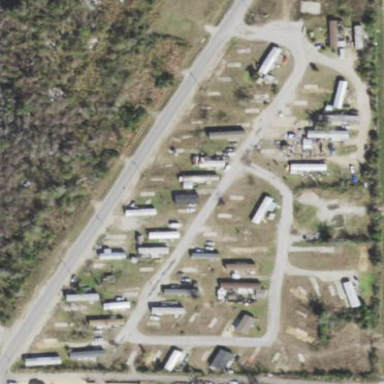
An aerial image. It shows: Residential area designated as trailer park.